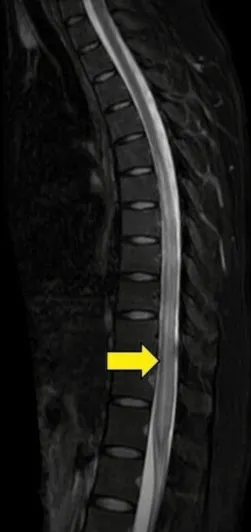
Contrast-enhanced MRI of the dorsolumbar spine:. MRI T2 images suggestive of the intramedullary hyperintense lesion at the D7-D9 level (yellow arrow).
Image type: radiology (mri)